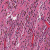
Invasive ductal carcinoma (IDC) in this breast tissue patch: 0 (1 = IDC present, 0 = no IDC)